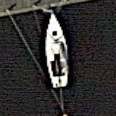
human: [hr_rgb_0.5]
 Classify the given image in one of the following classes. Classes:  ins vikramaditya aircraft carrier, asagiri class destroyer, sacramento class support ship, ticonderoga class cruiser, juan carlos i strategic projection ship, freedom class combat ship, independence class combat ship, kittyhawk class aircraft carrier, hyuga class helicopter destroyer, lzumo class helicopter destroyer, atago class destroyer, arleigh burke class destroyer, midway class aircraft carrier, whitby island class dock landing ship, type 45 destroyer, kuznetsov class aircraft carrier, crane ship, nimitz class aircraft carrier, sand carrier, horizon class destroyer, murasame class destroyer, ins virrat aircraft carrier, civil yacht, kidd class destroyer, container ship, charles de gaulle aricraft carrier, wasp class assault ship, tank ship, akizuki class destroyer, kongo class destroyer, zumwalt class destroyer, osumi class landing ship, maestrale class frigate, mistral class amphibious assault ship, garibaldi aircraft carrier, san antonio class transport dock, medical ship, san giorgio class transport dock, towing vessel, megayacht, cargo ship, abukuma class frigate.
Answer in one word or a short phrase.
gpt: Civil yacht